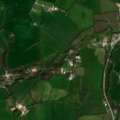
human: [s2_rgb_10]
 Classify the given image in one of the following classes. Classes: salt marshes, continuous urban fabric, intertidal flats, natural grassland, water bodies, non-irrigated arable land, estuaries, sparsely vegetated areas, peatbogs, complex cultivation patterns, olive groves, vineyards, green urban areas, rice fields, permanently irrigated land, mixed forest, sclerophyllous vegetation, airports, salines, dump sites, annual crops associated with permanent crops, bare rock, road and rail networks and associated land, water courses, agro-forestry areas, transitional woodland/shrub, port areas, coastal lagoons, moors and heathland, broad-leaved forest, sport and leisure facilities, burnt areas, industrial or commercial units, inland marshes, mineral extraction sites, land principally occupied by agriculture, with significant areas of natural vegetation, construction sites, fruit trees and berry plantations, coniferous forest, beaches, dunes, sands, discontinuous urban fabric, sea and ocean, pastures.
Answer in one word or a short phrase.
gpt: pastures